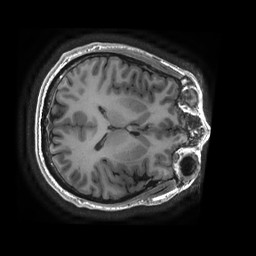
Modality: T1w
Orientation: axial
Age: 39
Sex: male
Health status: healthy
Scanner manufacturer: ge
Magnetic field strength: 3 T
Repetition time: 0.008404 s
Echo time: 0.00308 s